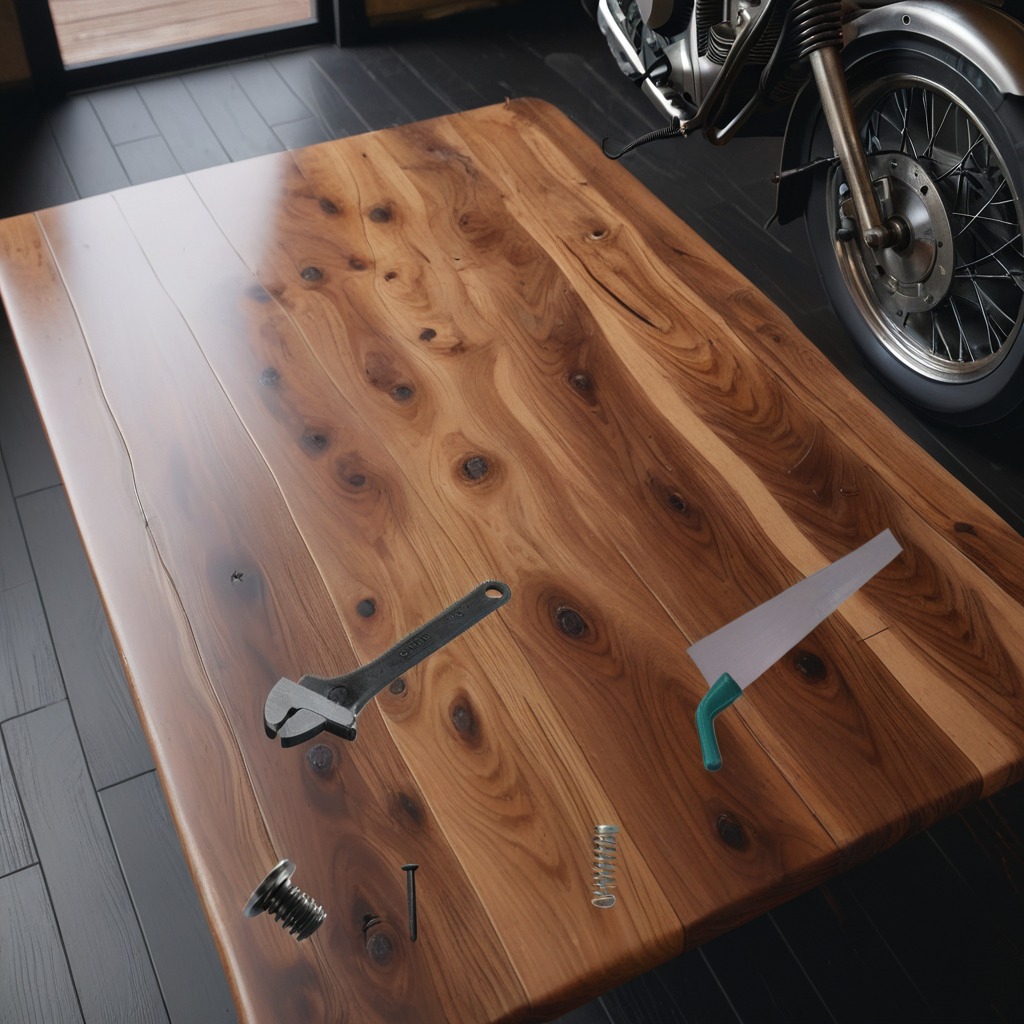
A metal machine screw, an iron nail, a coiled metal spring, a handheld metal saw, and a wrench are lying on the oil-spilled wooden table in a vintage motorcycle garage.